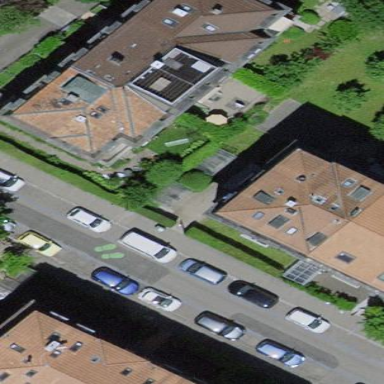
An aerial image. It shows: Building with roof made of roof tiles.